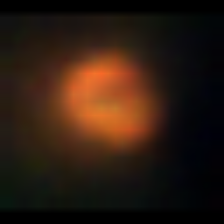
Taxon: NanoPlankton
Group: Other